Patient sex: F
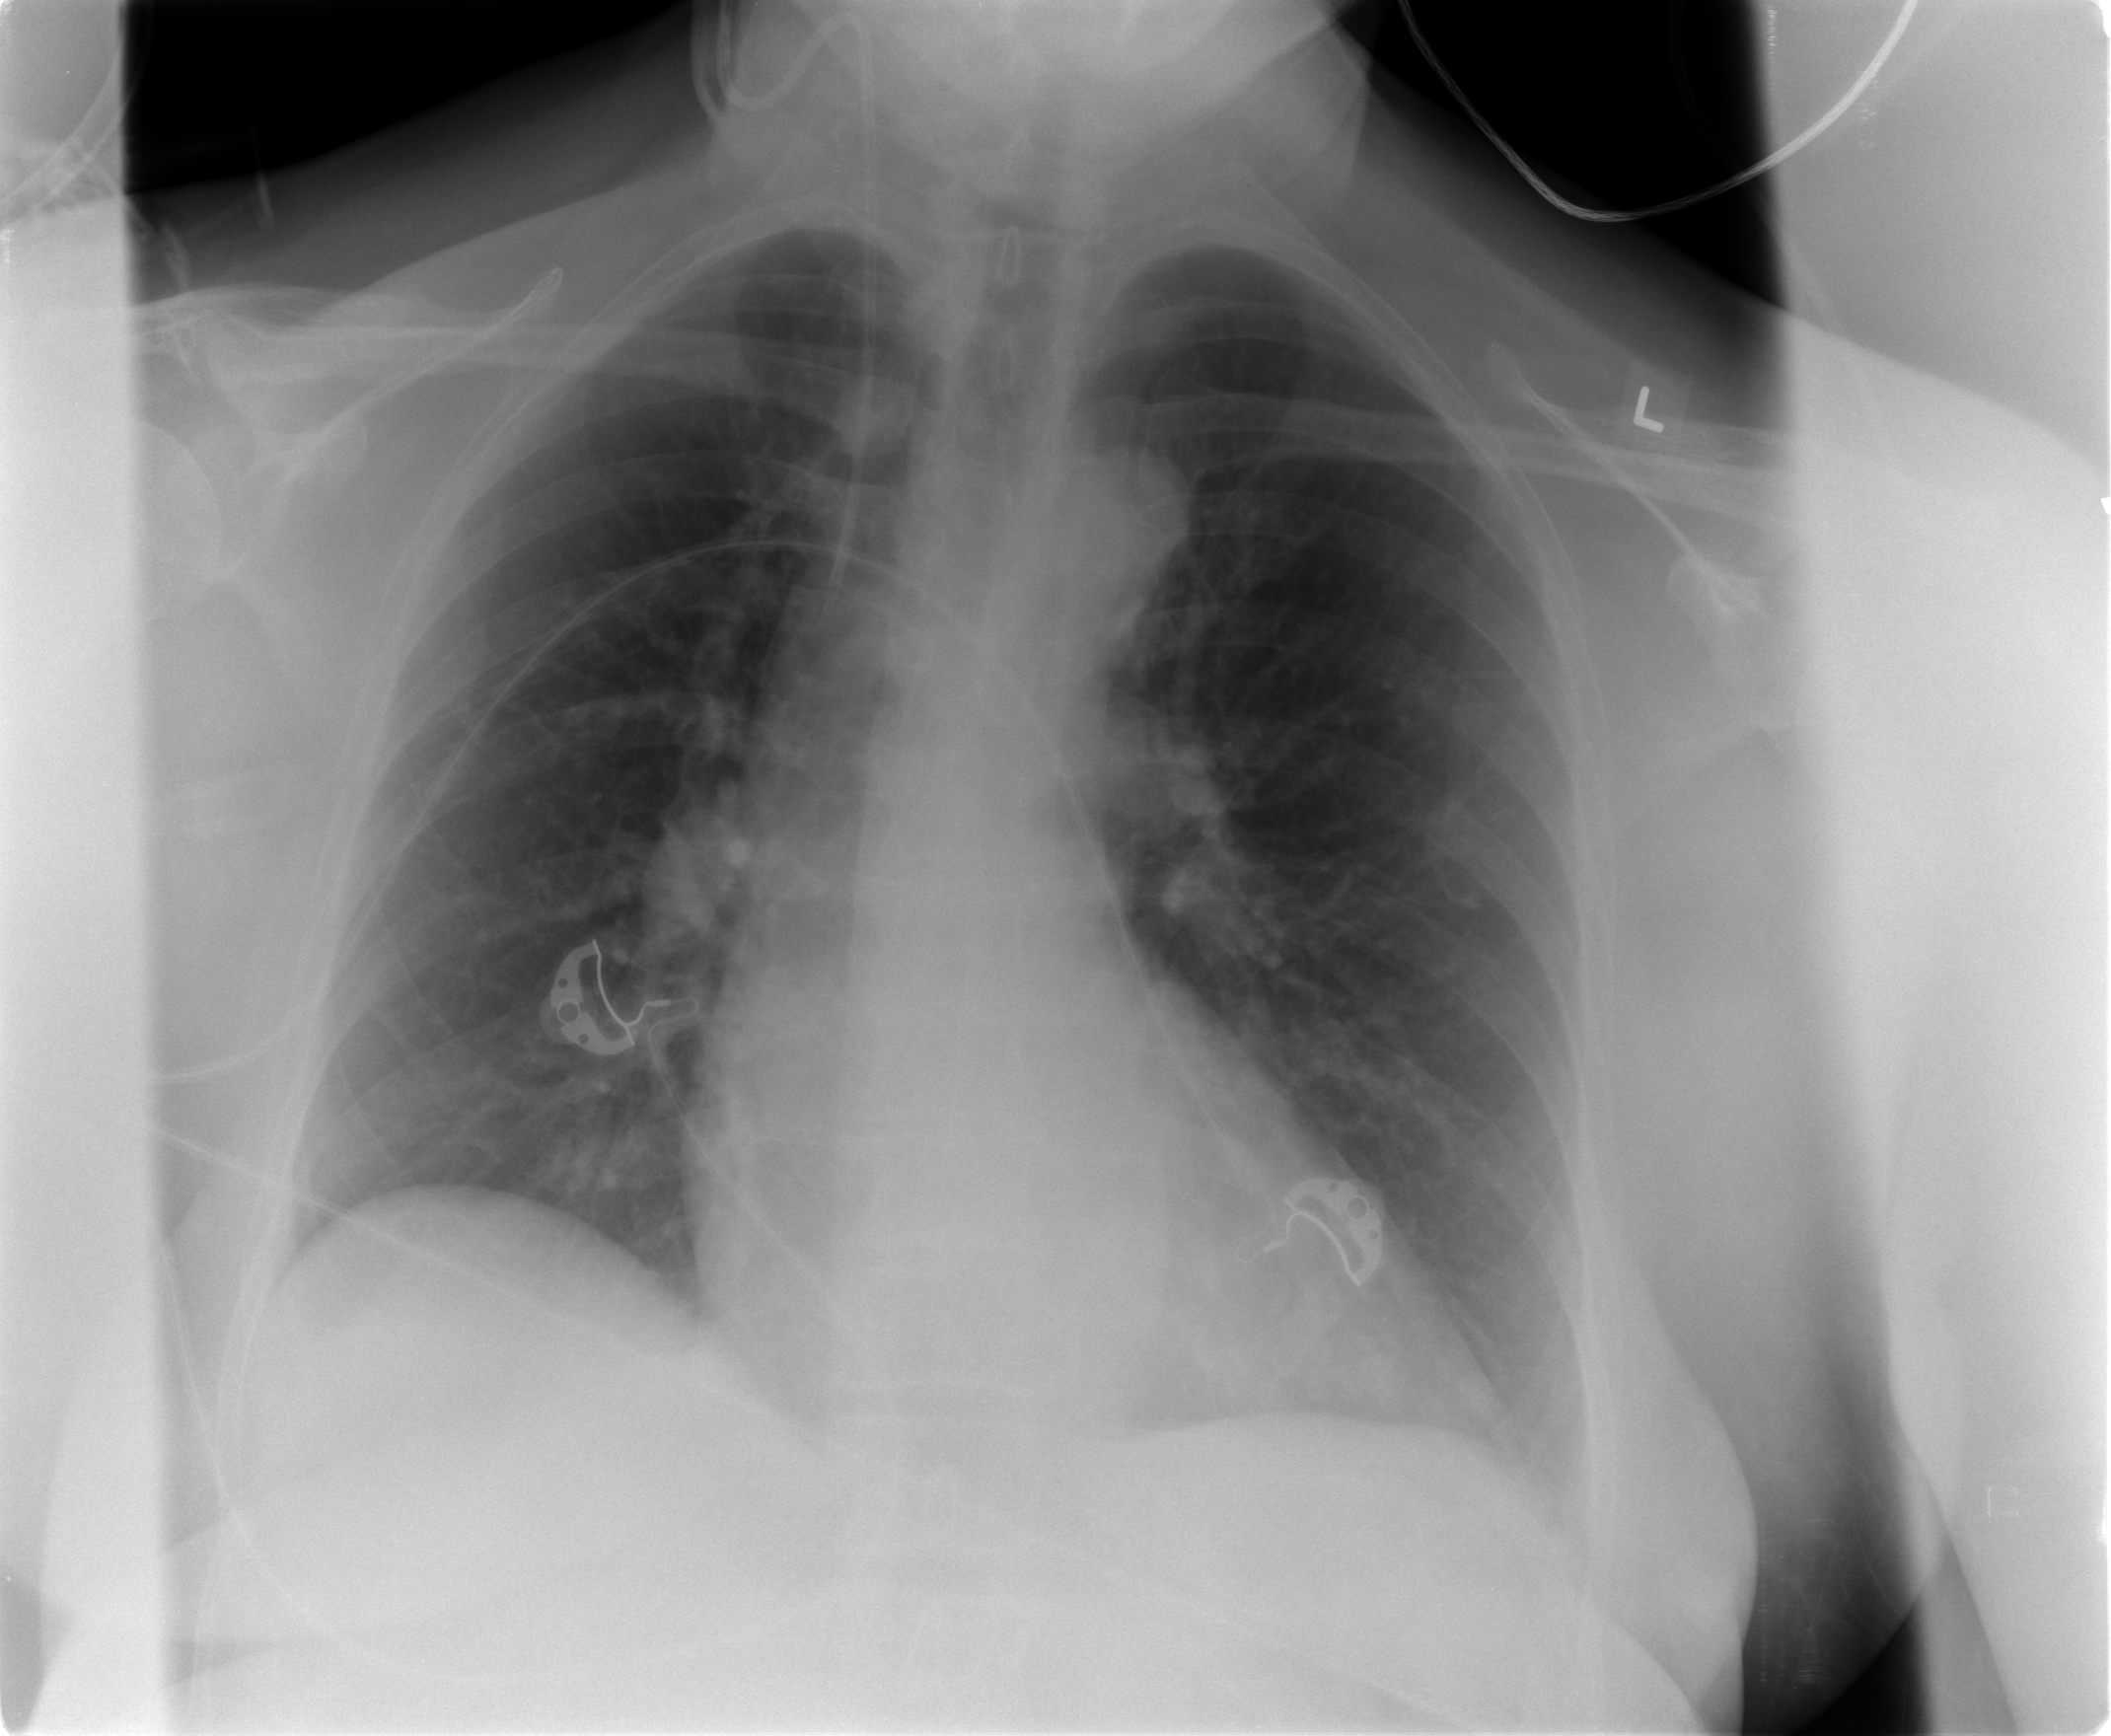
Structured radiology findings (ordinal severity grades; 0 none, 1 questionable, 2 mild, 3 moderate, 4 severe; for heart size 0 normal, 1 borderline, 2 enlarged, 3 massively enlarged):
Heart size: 0
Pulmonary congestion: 0
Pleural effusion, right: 0
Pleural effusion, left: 2
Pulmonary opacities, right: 0
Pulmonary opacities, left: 0
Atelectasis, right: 0
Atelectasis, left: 2